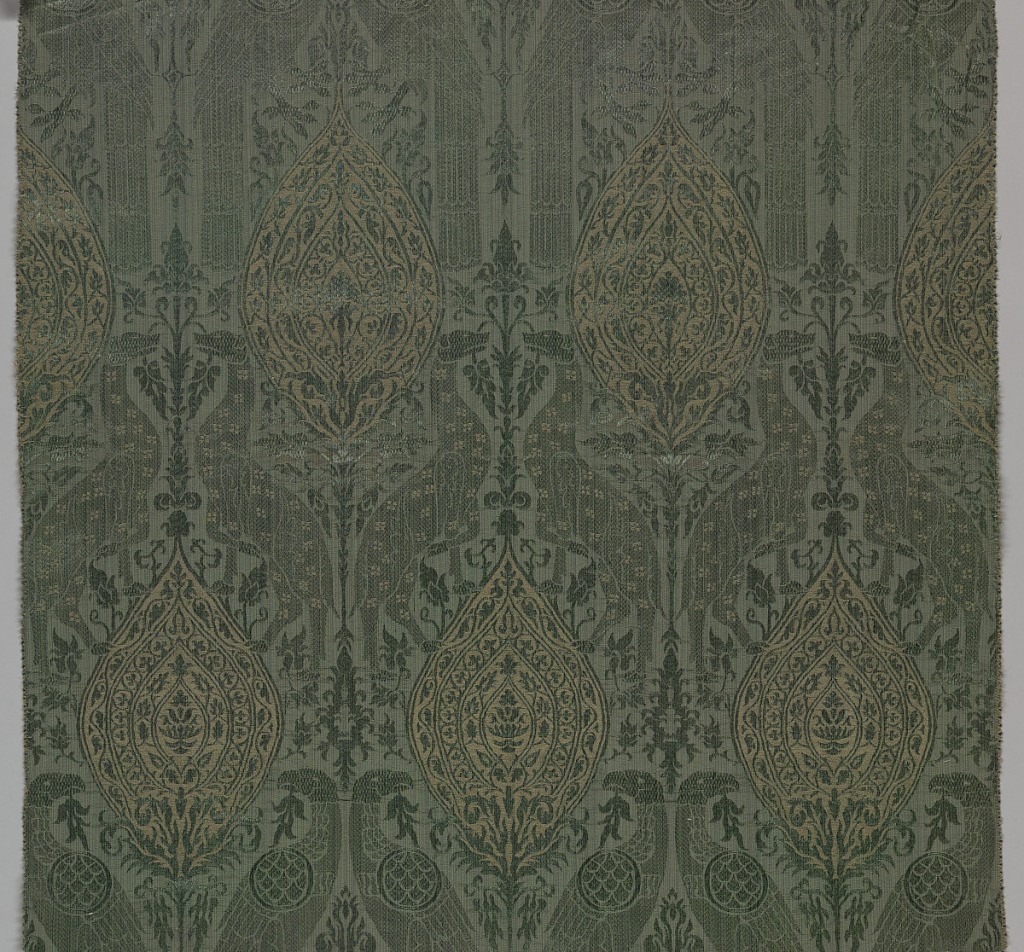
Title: Sample
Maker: Cheney Brothers, South Manchester, Connecticut, USA
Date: ca. 1915
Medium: silk, metallic thread Technique: satin compound weave
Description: Reproduction textile with a design of paired birds and dogs standing over a foliate ogive. Adapted from from the Cooper Union Museum collection.